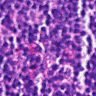
Metastatic tissue present: no